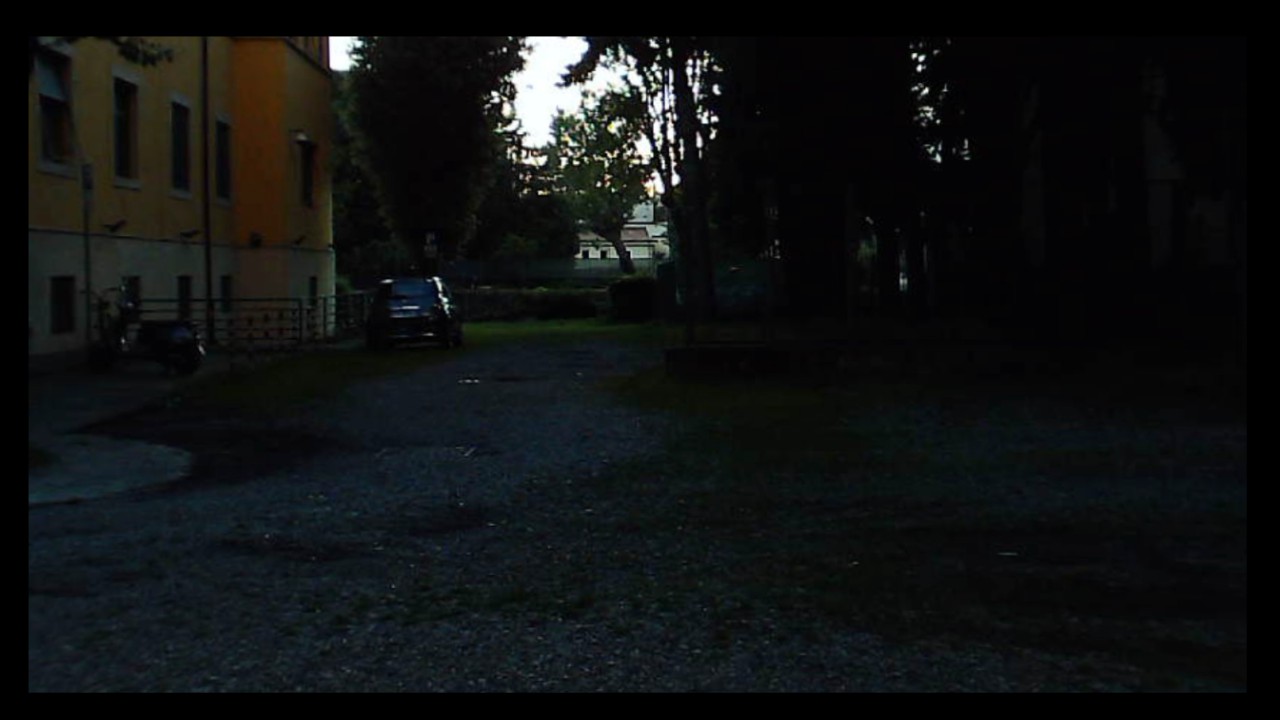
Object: DJI Mini 3

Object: DarwinFPV cineape20